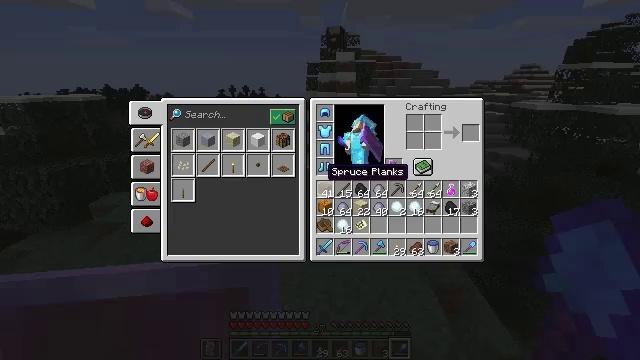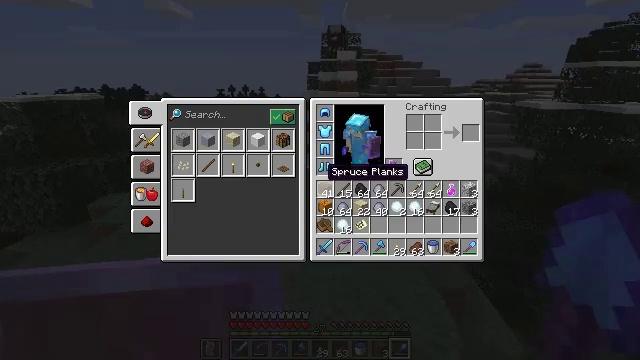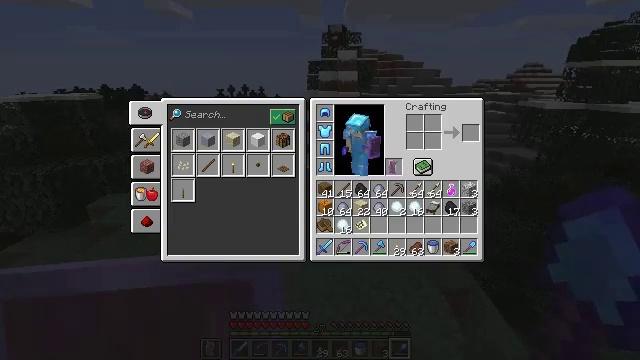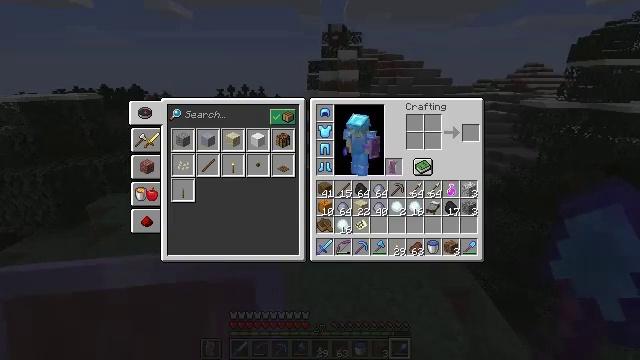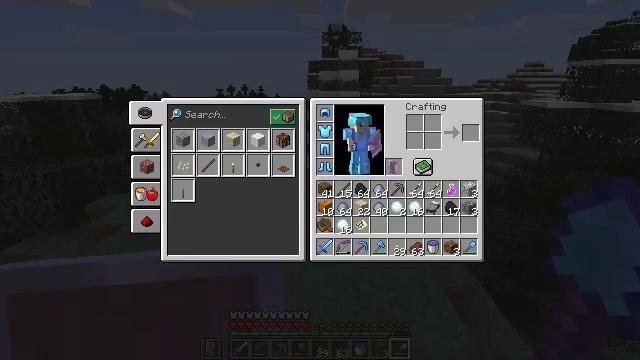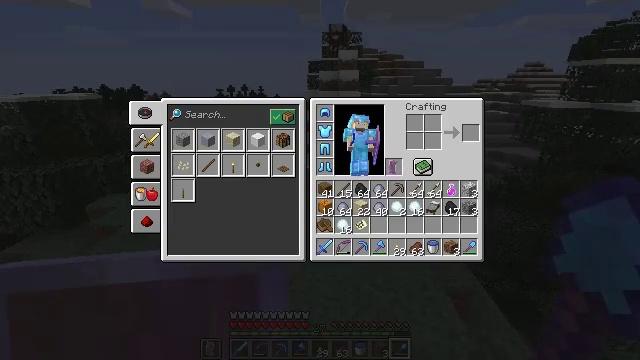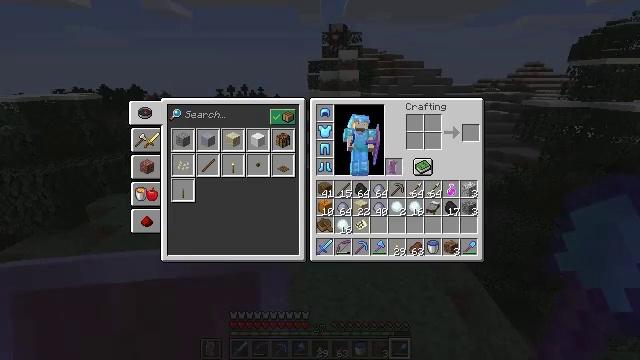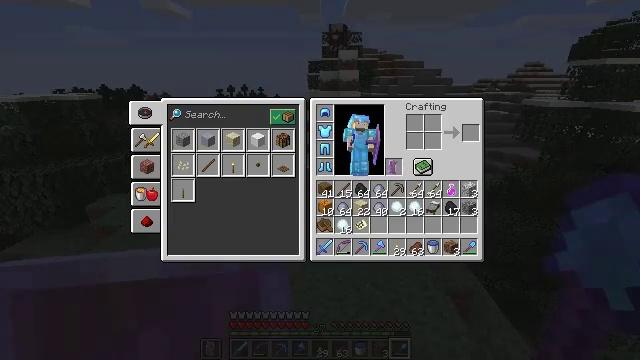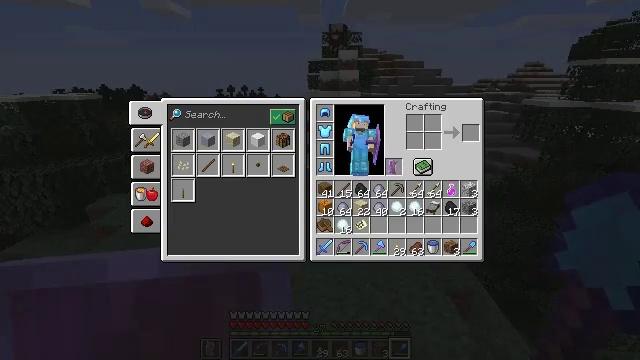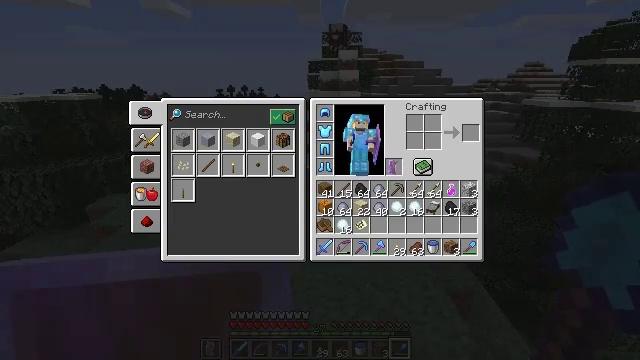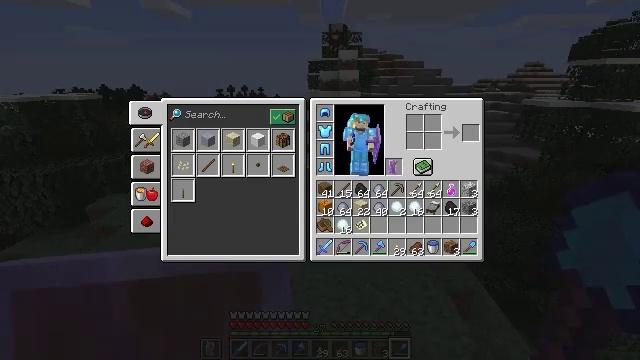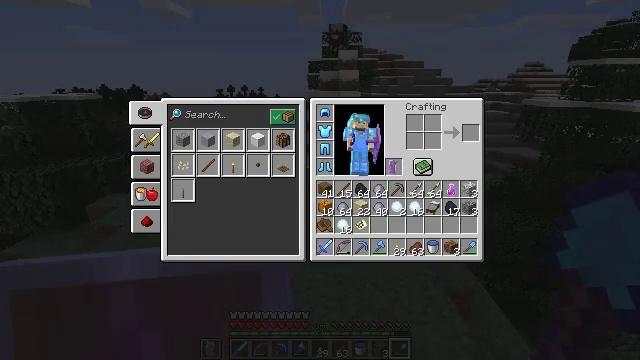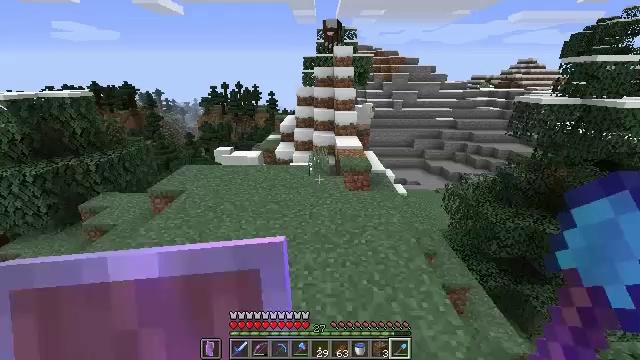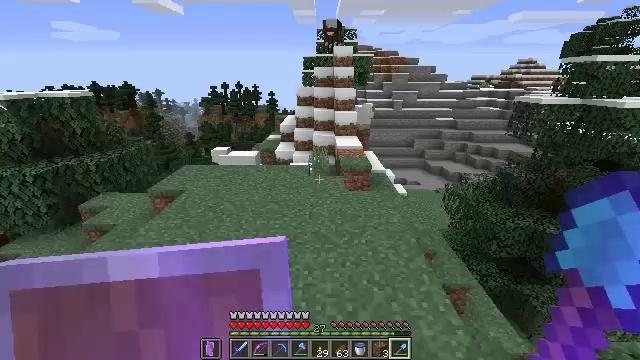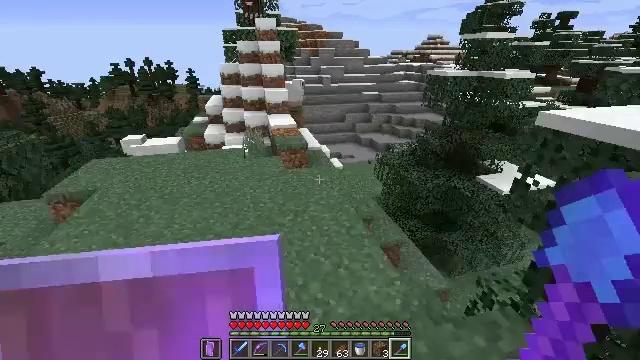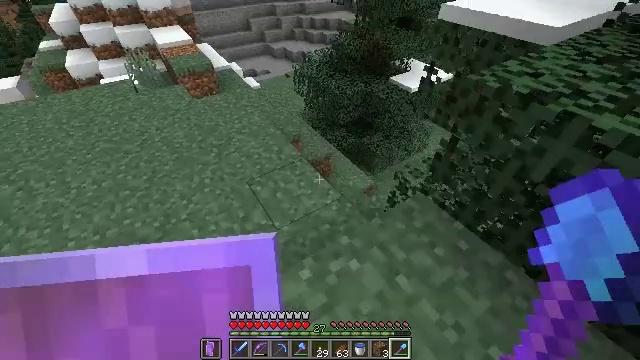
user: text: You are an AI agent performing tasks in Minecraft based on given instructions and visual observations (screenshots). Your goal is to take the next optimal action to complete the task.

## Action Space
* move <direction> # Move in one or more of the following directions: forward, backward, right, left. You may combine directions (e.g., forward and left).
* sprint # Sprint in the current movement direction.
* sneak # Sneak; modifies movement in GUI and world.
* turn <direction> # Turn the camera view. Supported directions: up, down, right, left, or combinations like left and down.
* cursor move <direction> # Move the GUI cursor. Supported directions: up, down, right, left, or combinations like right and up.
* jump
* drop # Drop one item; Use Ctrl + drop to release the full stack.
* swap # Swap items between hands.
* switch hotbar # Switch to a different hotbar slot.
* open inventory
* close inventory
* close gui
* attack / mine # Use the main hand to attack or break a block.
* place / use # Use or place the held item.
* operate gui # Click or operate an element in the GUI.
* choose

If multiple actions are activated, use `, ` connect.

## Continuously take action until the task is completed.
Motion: motion action
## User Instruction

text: Dig up the snow layers.
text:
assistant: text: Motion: open inventory
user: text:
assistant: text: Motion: cursor move right
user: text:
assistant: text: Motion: cursor move right and up
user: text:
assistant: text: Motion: cursor move left and up
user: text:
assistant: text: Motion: no_op
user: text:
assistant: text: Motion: no_op
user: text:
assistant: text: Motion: no_op
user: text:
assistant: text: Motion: cursor move down
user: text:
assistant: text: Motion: cursor move down
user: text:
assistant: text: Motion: no_op
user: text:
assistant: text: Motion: no_op
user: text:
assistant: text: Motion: cursor move right
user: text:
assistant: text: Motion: no_op
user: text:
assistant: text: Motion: turn right and down
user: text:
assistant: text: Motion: move forward, turn right and down
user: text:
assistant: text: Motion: move forward, turn down
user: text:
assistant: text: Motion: move forward, sprint, turn left and up
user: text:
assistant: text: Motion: move forward, sprint, turn left and up
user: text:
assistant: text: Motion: move forward, sprint, turn left and up
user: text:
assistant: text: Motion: move forward, turn right and up
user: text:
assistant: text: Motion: move forward
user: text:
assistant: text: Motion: move forward, turn right
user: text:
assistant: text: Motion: move forward, turn right and up
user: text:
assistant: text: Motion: move forward, turn right and up
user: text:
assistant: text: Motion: move forward, turn right and up
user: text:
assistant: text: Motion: turn right and up
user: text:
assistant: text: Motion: turn right and up
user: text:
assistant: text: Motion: turn right and up
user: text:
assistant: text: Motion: turn right and up
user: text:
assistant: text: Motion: turn right and up